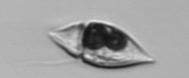
Label: Amphidinium